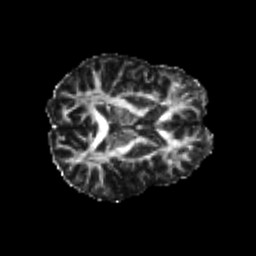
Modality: FA
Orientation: axial
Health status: healthy
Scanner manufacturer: philips
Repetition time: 7.388 s
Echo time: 0.08599 s